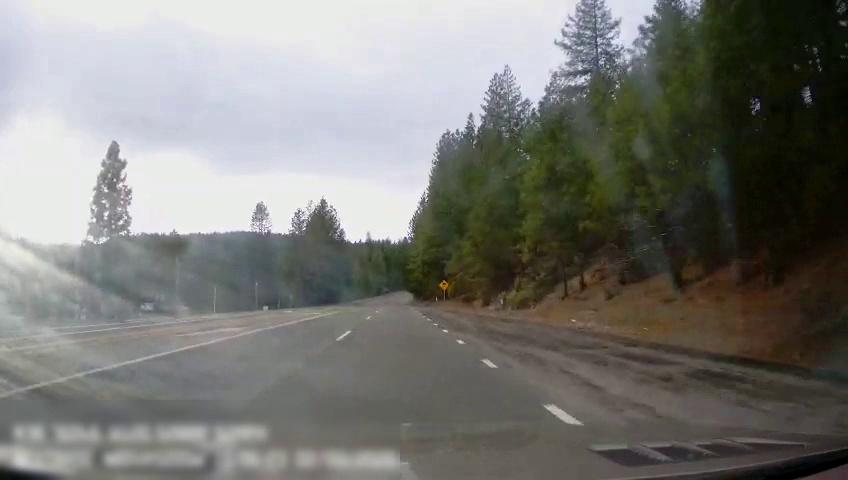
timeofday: Day
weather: Cloudy
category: Drivable Space
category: Lanes | Opposite Lane
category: Lanes | Opposite Lane
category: Lanes | Opposite Lane
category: Lanes | Alternate Lane
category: Lanes | Current Lane
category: Lanes | Current Lane
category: Traffic | Signs